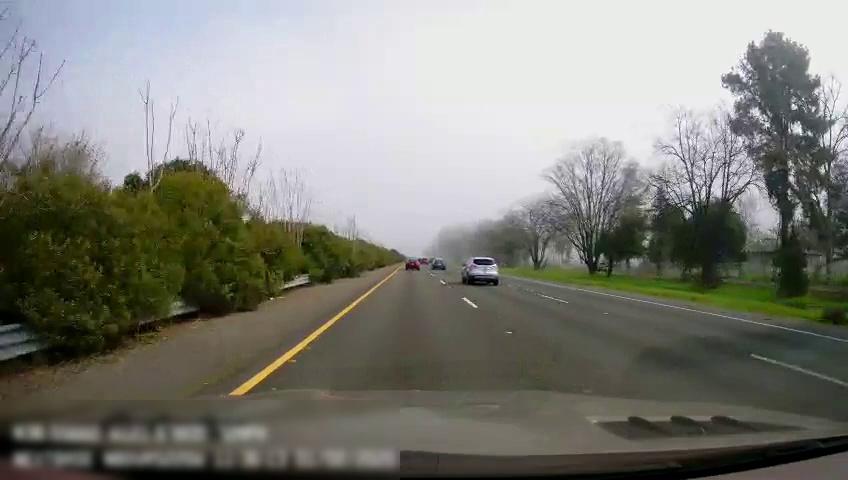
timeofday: Day
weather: Sunny
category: Drivable Space
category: Vehicles | Car
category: Vehicles | SUV
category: Vehicles | Car
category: Lanes | Current Lane
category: Lanes | Current Lane
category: Lanes | Alternate Lane
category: Lanes | Alternate Lane